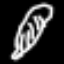
Label: leaf